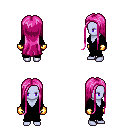
a pixel art fantasy rpg character, female body template, dark elf, purple skin, black robe, magenta pants, pink extra-long hairstyle, gold gloves, four views (front, back, left, right), 2x2 character sprite sheet, small pixel art, hard edges, no anti-aliasing